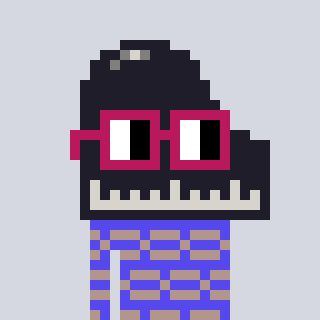
a pixel art character with square dark red glasses, a piano-shaped head and a computerblue-colored body on a cool background